Interaction volume radius: 5 \u00c5
Interaction volume height: 10 \u00c5
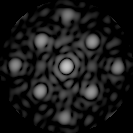
Disorder parameter: 0.154